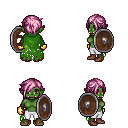
a pixel art fantasy rpg character, female body template, orc, green skin, green tattered cape, white pants, pink pixie cut hairstyle, gold gloves, brown shoes, shield, four views (front, back, left, right), 2x2 character sprite sheet, small pixel art, hard edges, no anti-aliasing